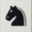
Piece: bN